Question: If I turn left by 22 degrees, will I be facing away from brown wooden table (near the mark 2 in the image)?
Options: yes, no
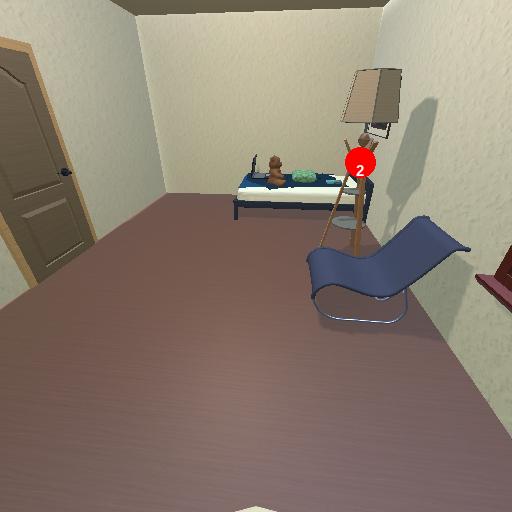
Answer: yes